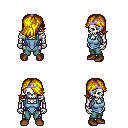
a pixel art fantasy rpg character, male body template, skeleton, blue vest, teal pants, blonde swoop hairstyle, purple tiara, brown shoes, four views (front, back, left, right), 2x2 character sprite sheet, small pixel art, hard edges, no anti-aliasing